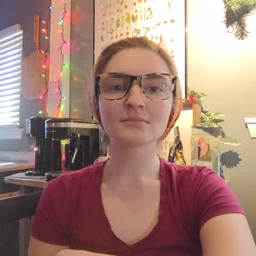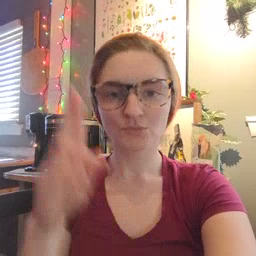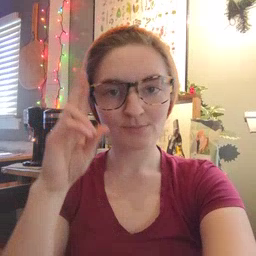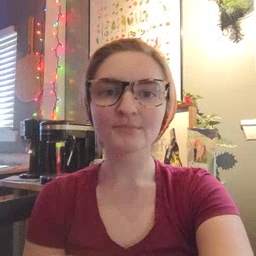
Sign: uncle